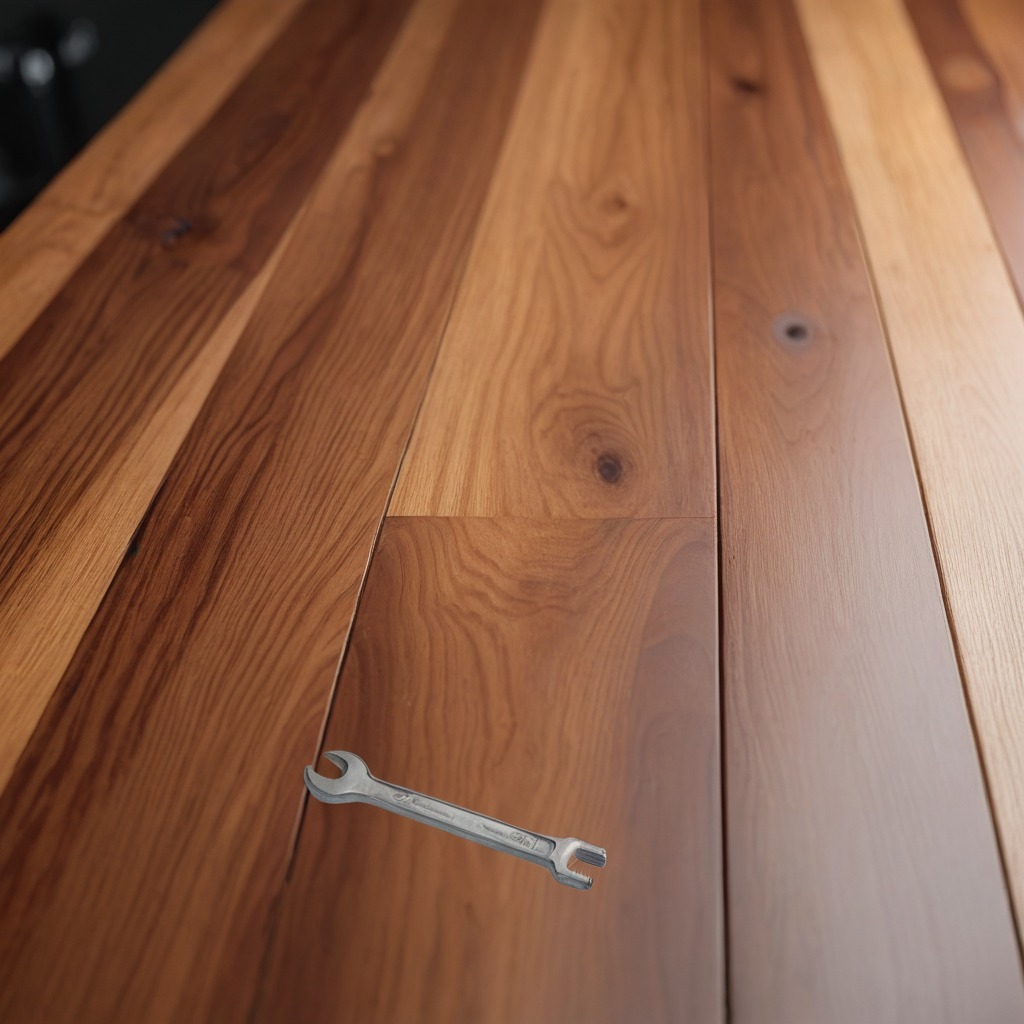
An wrench is lying on a wooden table in a carpentry studio.